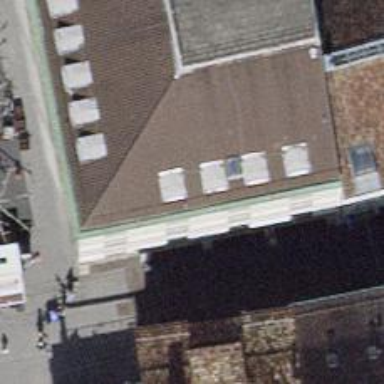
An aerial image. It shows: Clothing store.